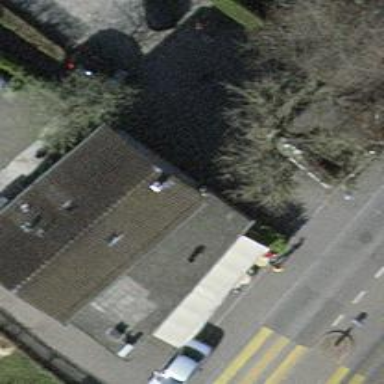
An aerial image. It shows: Café with bakery inside.